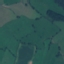
Label: Pasture